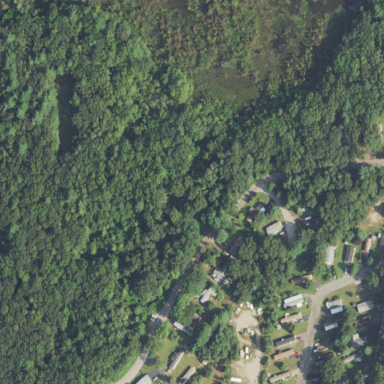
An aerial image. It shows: Mixed leaf woodland.